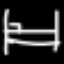
Label: bed